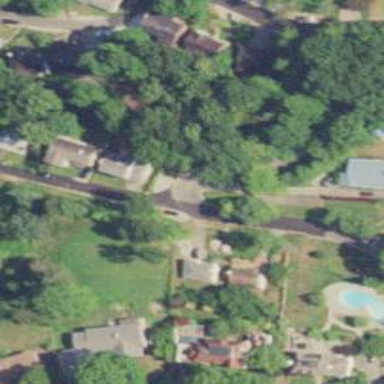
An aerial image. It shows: Residential road.